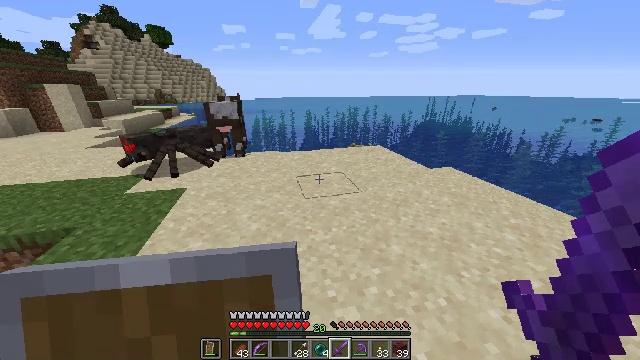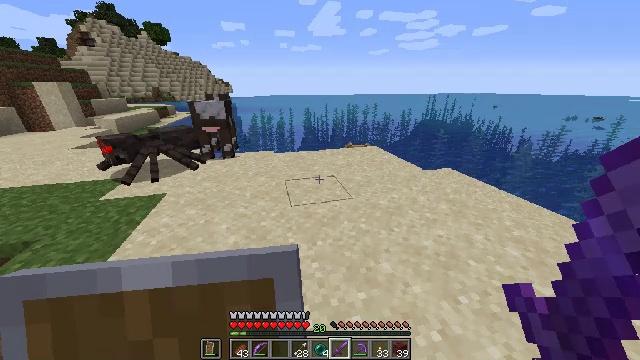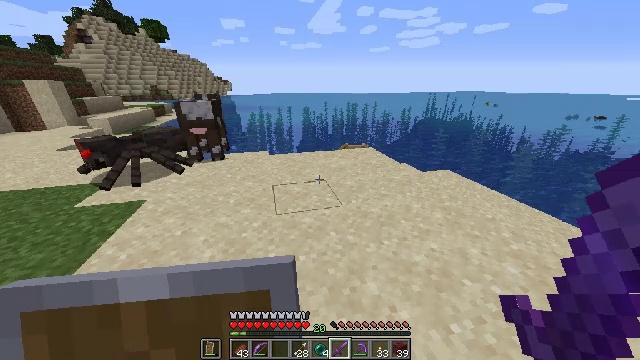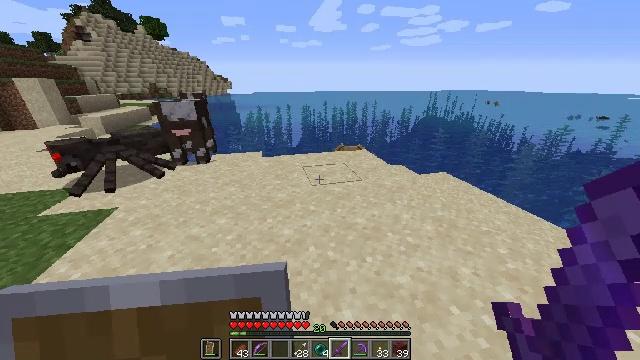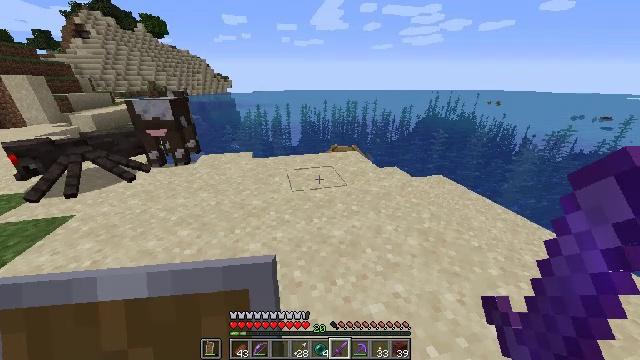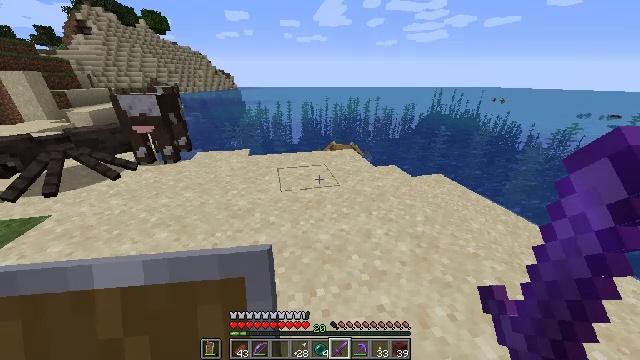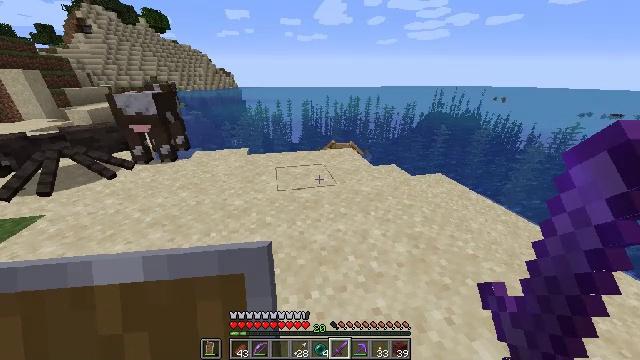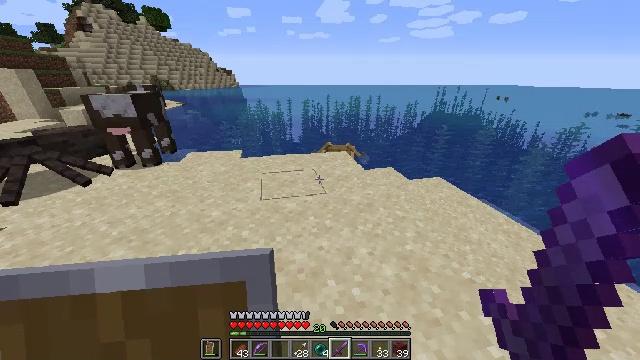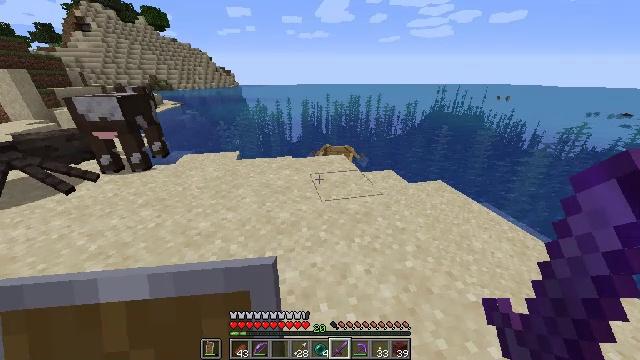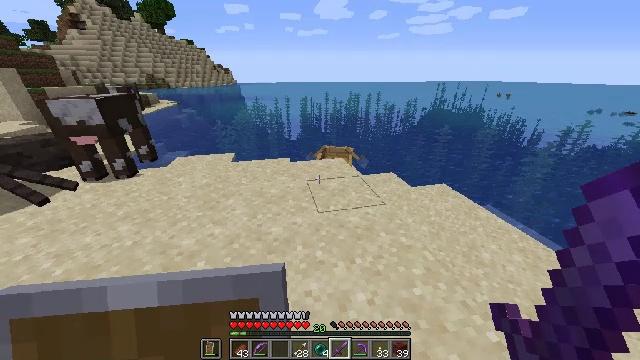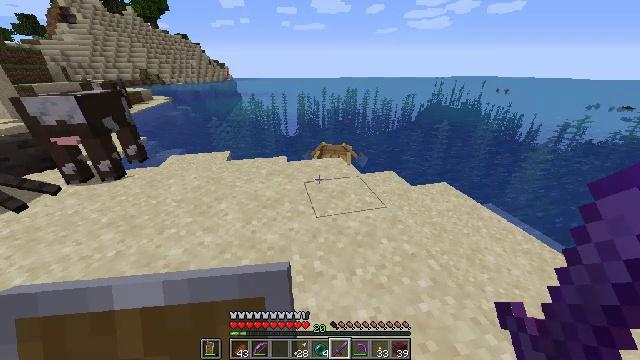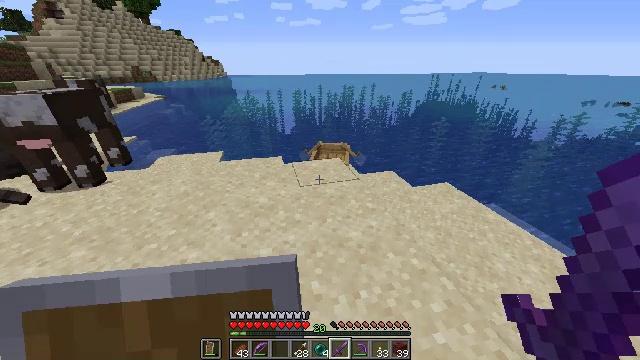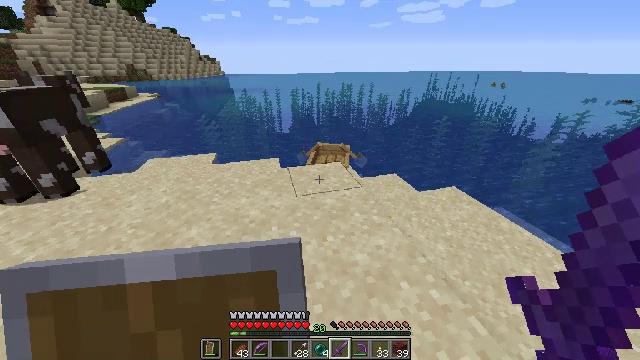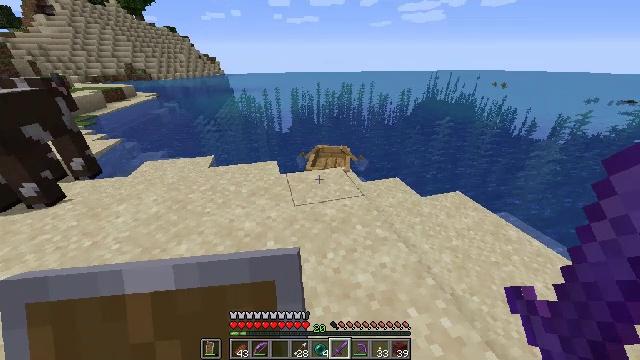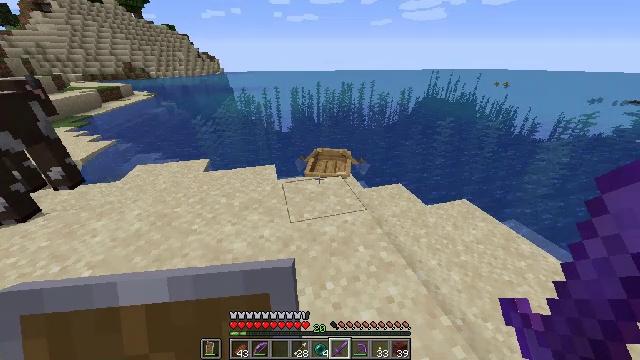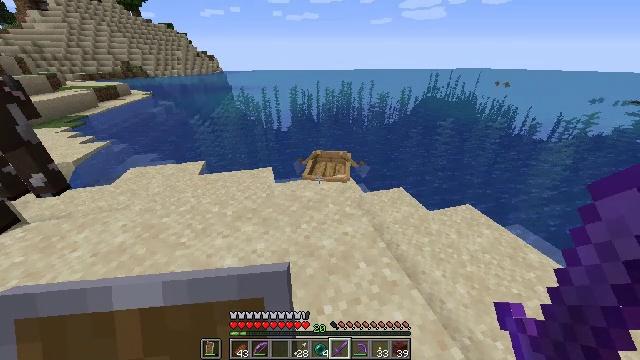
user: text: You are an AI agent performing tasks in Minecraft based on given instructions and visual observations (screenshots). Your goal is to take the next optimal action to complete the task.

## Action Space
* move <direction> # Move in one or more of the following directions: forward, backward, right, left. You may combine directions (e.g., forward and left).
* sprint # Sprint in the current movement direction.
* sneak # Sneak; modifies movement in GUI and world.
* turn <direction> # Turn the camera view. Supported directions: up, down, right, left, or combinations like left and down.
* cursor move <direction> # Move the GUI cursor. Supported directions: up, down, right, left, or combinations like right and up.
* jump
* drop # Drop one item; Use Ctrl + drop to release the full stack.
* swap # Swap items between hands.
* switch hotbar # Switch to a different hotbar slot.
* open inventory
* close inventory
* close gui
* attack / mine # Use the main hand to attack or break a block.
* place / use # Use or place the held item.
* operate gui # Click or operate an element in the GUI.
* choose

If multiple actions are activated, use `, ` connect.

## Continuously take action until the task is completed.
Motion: motion action
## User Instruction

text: Use blaze rods to make blaze powder.
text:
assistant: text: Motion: move forward and move right
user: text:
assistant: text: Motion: move forward and move right
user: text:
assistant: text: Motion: move forward and move right
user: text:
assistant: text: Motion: move forward and move right
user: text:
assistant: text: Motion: move forward and move right
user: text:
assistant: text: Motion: move forward and move right
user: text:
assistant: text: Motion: move forward
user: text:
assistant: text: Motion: move forward
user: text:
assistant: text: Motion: move forward
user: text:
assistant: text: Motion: move forward, turn down
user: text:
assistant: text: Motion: move forward
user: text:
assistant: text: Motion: move forward
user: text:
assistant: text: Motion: move forward
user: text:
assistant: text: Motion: move forward
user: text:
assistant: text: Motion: move forward
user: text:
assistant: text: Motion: move forward, turn down
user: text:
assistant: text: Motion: move forward, turn down
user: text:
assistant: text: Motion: move forward, turn down
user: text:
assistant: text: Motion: move forward, turn down
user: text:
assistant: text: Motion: move forward, turn down
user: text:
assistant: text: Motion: move forward, turn down
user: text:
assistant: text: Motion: move forward, turn down
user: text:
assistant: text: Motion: move forward, turn down
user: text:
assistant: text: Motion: move forward, turn down
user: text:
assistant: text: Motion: move forward, turn down
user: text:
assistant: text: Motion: move forward, turn down
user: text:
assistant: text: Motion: move forward, turn down
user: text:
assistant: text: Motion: move forward, turn down
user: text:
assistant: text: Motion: move forward, turn right and down
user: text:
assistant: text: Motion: move forward, turn right and down